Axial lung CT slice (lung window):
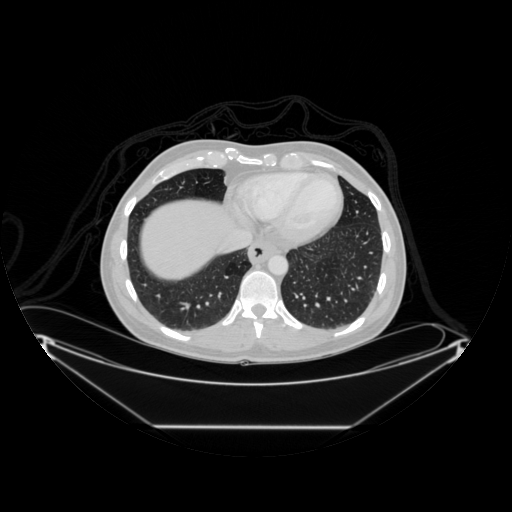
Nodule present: no